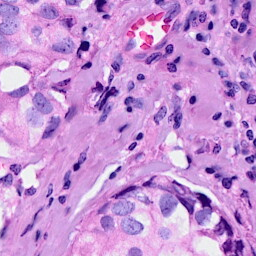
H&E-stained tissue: Breast